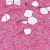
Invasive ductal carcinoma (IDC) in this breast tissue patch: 0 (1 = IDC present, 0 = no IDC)